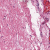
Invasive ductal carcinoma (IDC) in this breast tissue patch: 0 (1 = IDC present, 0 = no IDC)